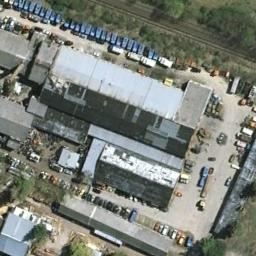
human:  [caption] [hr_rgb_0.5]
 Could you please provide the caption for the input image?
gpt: There are many houses of different shapes and sizes in the industrial zone .

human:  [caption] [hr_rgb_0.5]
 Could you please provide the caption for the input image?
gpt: In an industrial area there are factories and roads, There are open-air items, There are parked cars .

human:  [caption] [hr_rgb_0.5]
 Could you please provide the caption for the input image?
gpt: The industrial area has lots of industrial equipment and some workshops of different sizes .

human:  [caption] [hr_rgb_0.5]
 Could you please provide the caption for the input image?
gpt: The road next to the industrial area is empty .

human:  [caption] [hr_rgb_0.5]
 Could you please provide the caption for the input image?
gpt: There are some buildings and containers with green trees around on the industrial area .